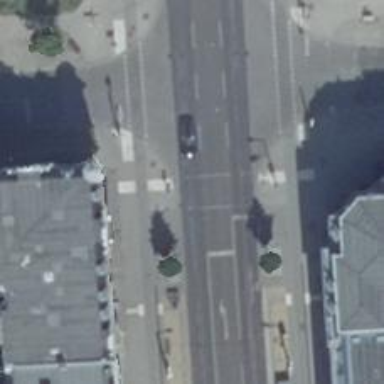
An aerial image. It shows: Railway crossing with traffic signals and lights.